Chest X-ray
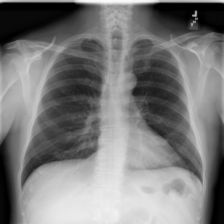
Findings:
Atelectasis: negative
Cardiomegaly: negative
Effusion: negative
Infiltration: negative
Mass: negative
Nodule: negative
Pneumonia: negative
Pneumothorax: negative
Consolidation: negative
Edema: negative
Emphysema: negative
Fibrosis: negative
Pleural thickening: negative
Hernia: negative